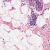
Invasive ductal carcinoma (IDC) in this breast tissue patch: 0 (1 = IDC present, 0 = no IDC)